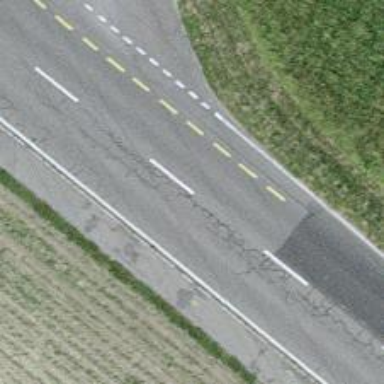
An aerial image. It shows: Secondary road with asphalt surface and sidewalk on the left side.